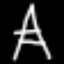
Label: The Eiffel Tower